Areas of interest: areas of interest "Agricultural and Sideline Products Market"
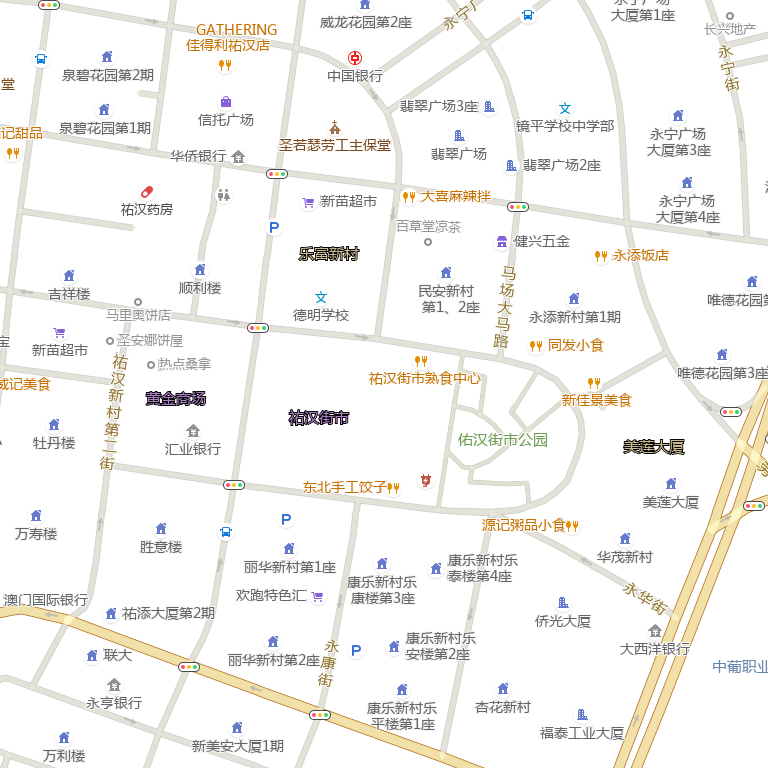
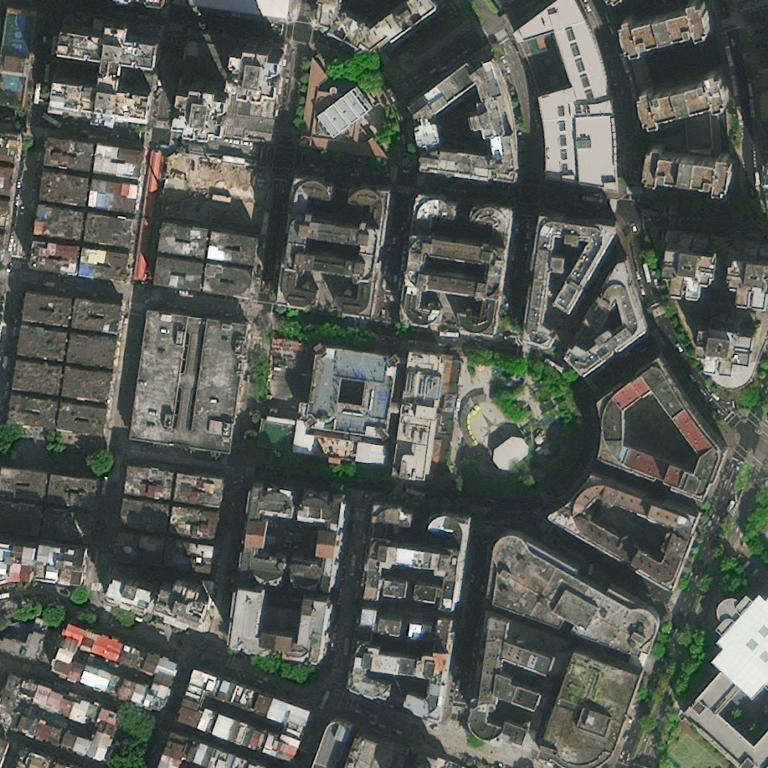